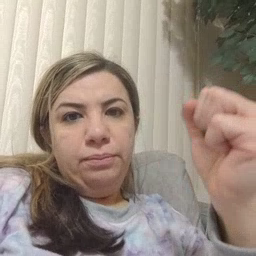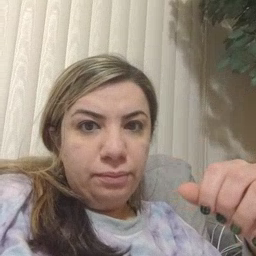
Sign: go